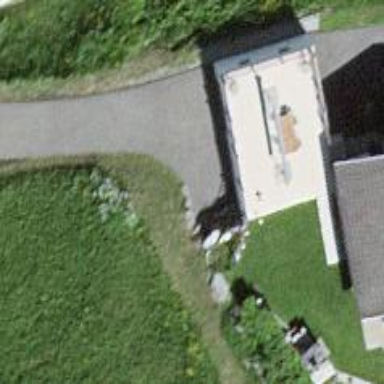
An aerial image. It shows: Driveway.